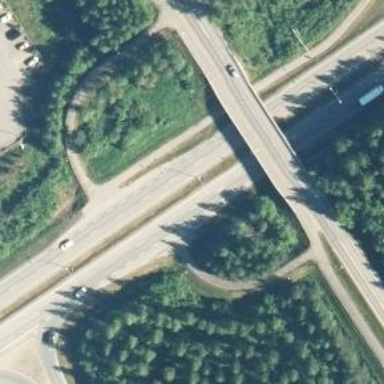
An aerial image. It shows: Asphalt road classified as trunk highway.